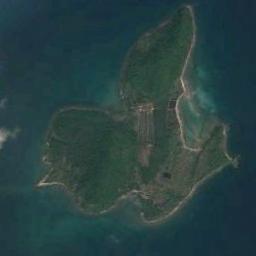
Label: island